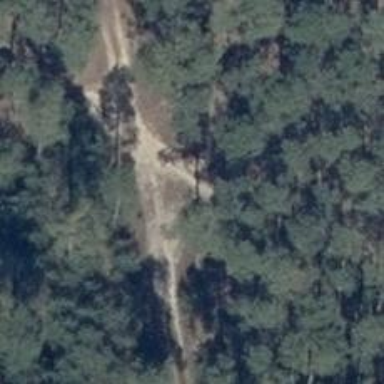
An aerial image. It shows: Dirt track road with grade 4 tracktype.